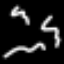
Label: squiggle